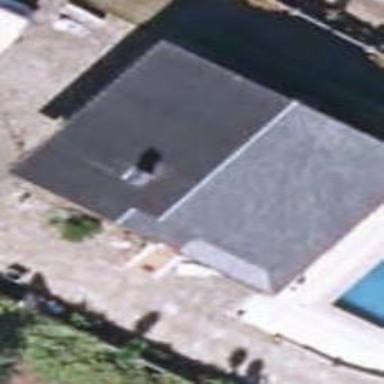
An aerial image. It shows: Simple house.